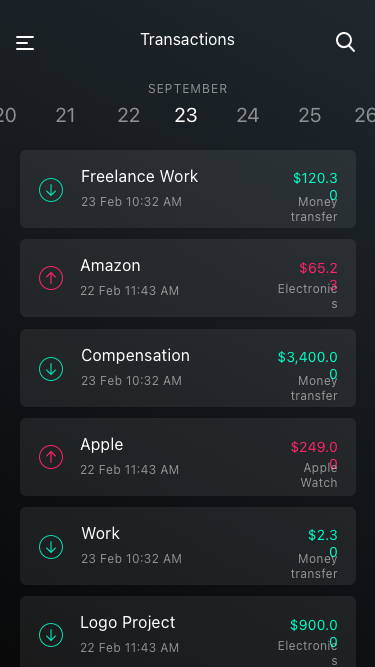
Text in this UI design:
23
24
25
21
26
22
SEPTEMBER
Transactions
$120.30
Freelance Work
23 Feb 10:32 AM
Money transfer
$65.23
Amazon
22 Feb 11:43 AM
Electronics
$3,400.00
Compensation
23 Feb 10:32 AM
Money transfer
$249.00
Apple
22 Feb 11:43 AM
Apple Watch
$2.30
Work
23 Feb 10:32 AM
Money transfer
$900.00
Logo Project
22 Feb 11:43 AM
Electronics